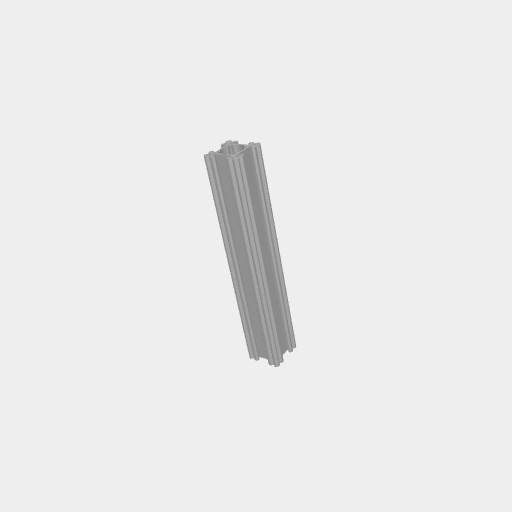
Part: GoRAIL144